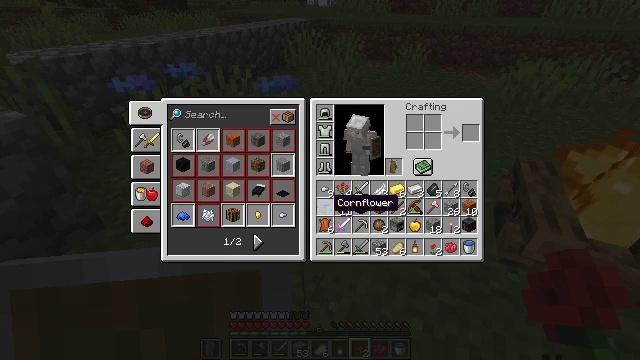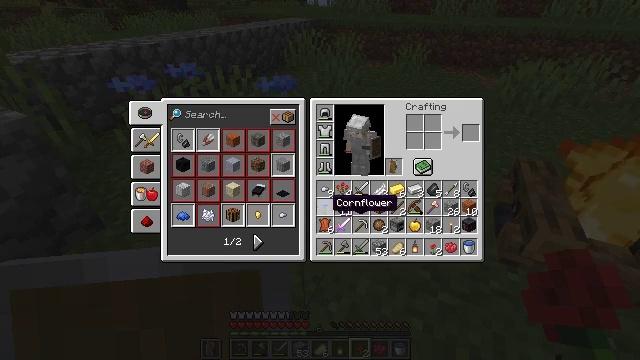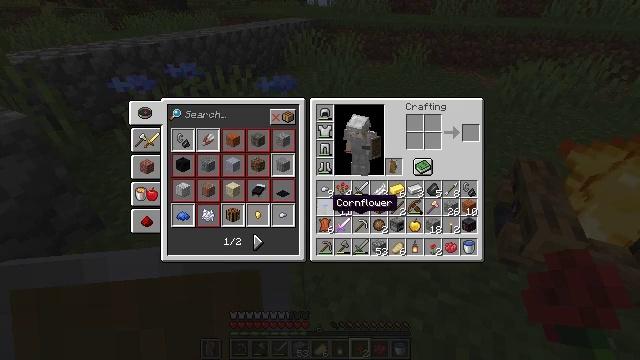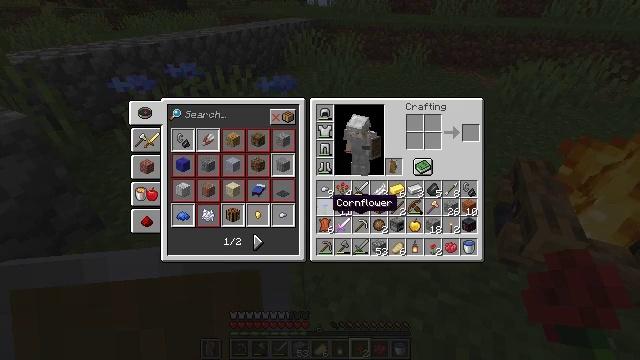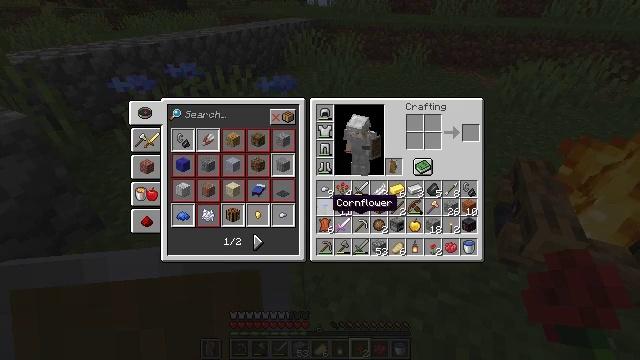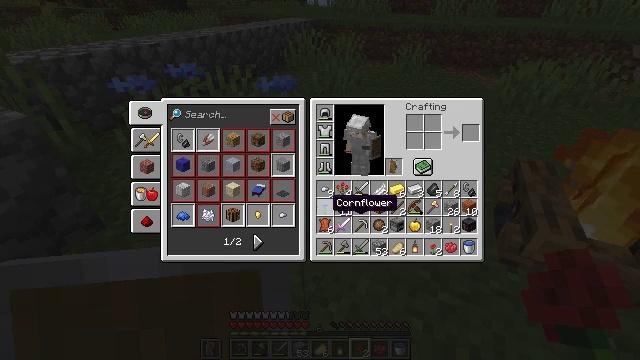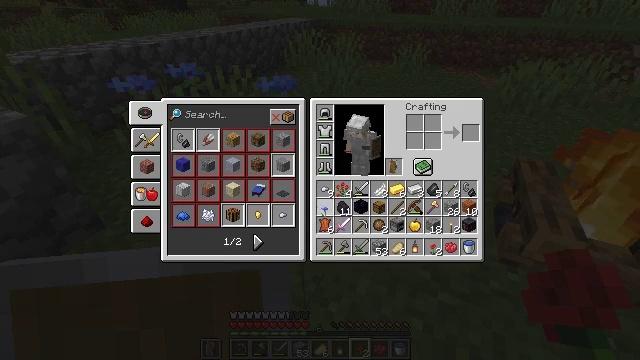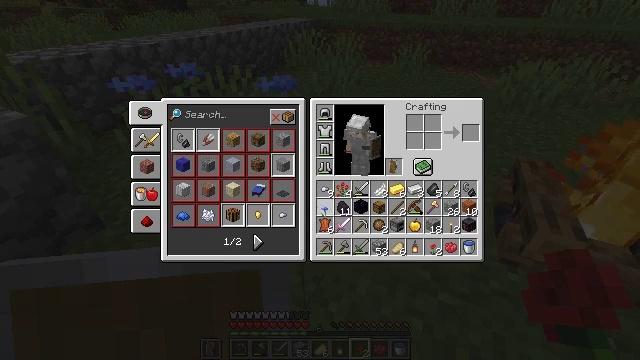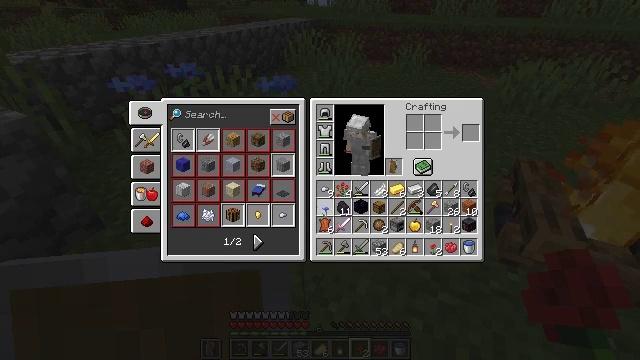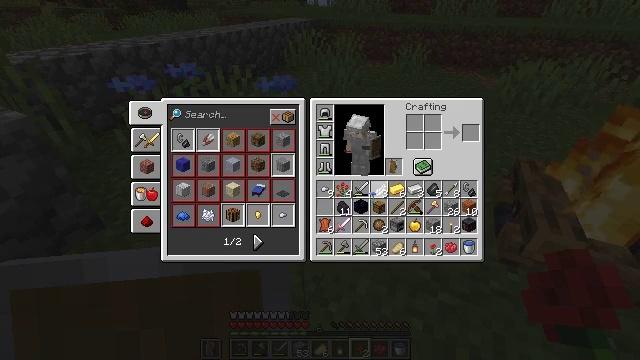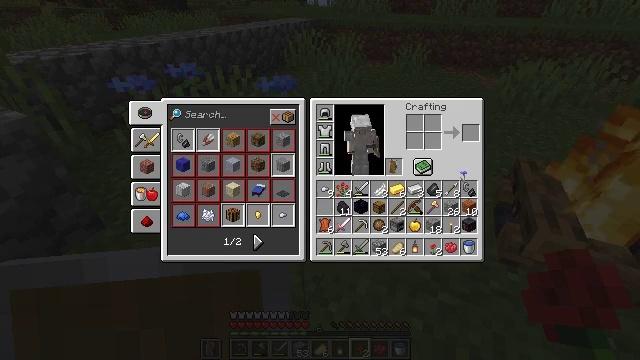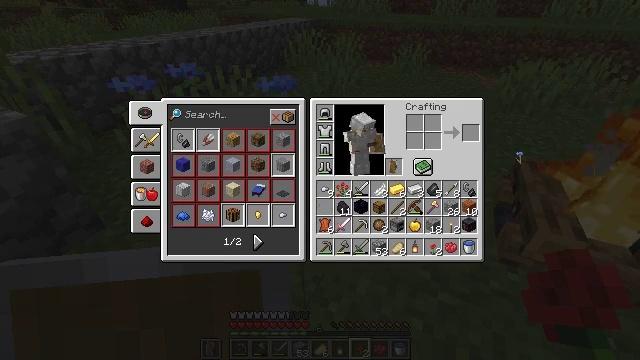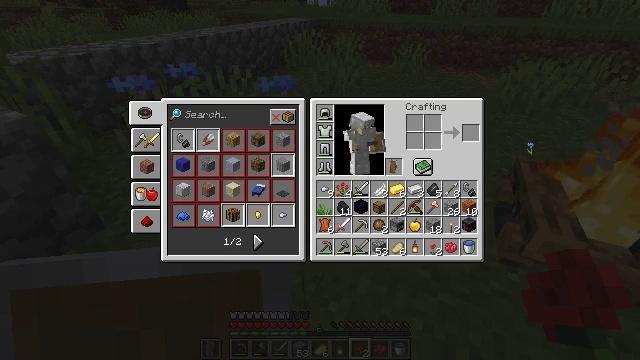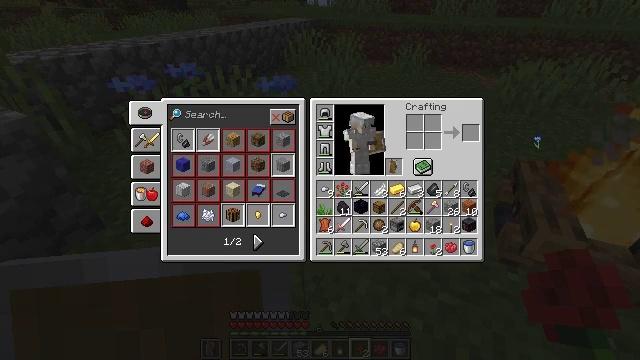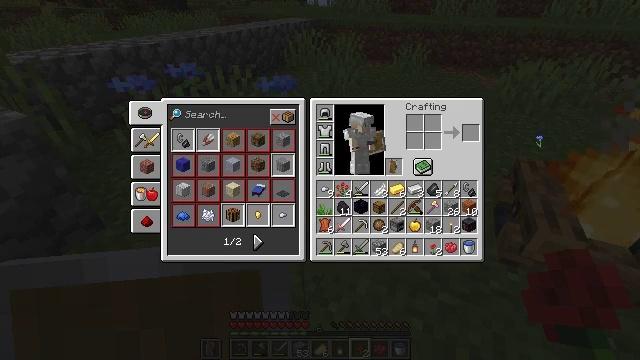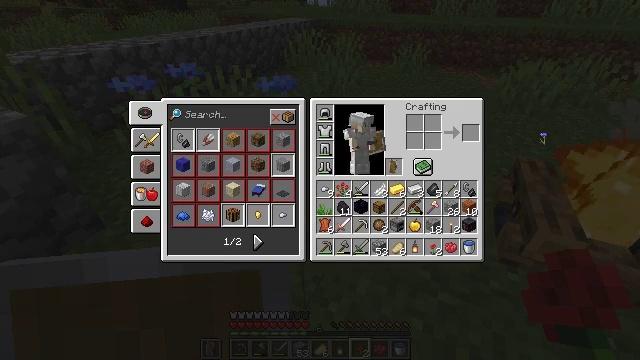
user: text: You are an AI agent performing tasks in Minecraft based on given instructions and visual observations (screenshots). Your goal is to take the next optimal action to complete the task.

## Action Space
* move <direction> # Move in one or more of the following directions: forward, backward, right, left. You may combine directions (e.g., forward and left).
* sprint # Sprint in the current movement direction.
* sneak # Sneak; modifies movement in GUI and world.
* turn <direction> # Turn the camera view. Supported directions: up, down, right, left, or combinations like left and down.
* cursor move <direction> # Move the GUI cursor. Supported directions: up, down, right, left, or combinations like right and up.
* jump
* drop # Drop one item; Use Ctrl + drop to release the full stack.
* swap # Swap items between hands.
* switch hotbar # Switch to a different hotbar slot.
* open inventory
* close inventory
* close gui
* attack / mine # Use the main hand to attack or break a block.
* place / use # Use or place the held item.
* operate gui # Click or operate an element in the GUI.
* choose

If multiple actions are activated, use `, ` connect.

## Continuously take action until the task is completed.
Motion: motion action
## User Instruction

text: Drop a cornflower.
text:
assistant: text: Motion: no_op
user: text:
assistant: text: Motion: no_op
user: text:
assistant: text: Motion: no_op
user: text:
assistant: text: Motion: no_op
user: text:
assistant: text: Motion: no_op
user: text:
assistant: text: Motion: operate gui
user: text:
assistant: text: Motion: operate gui
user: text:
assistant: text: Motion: operate gui
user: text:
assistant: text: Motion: cursor move right and up
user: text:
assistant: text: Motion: cursor move right and up
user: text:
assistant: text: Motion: cursor move right and up
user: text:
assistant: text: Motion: cursor move right and up
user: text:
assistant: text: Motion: no_op
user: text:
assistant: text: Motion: no_op
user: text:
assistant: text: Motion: no_op
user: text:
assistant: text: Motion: cursor move right
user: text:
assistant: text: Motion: operate gui
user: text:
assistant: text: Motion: operate gui
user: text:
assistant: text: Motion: operate gui
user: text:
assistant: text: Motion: no_op
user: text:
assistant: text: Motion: no_op
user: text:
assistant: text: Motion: no_op
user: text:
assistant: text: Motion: no_op
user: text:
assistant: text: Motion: no_op
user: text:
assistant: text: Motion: no_op